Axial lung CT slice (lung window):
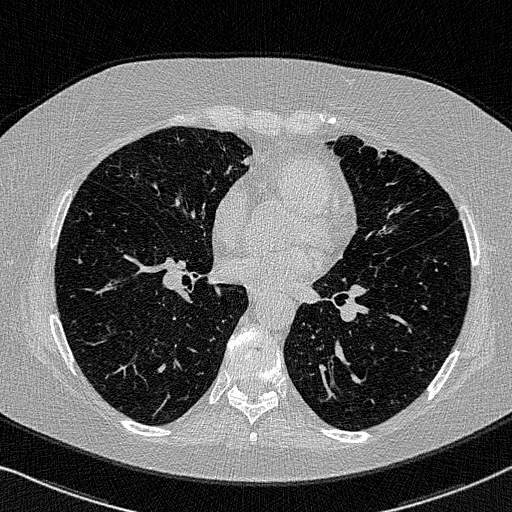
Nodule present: no